Aerial crown-view tile of a tropical tree (Barro Colorado Island, Panama), acquired 20250217:
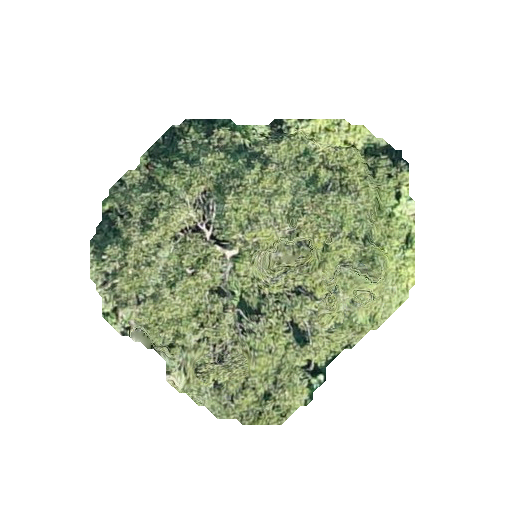
Species: Astronium graveolens
GBIF accepted scientific name: Astronium graveolens
Crown area: 109.018 m²